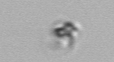
Label: detritus